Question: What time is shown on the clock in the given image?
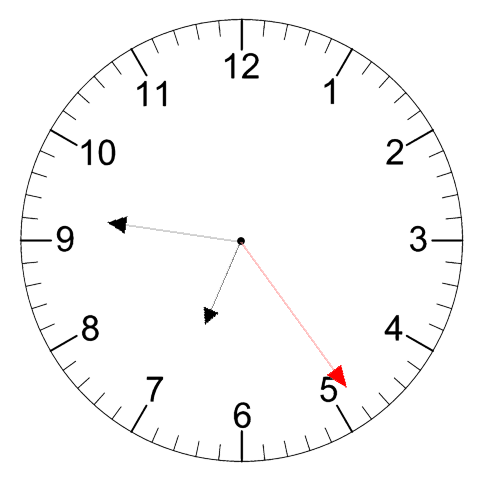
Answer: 06:46:24